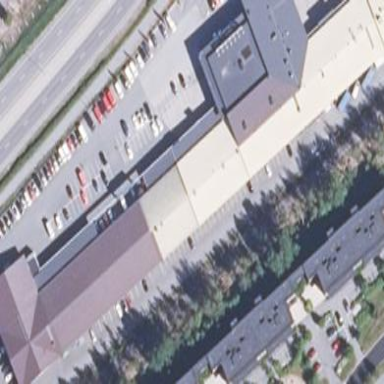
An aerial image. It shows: View of roof of building.